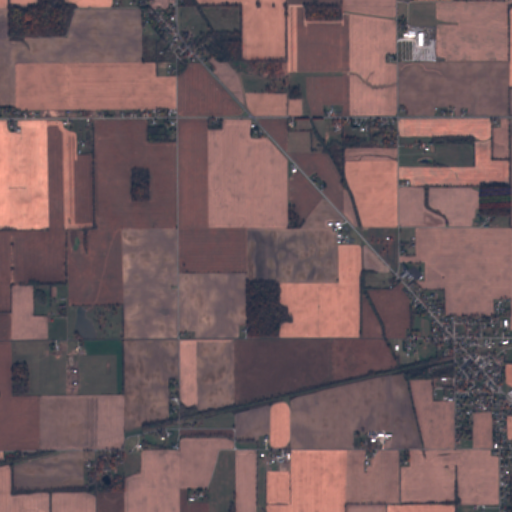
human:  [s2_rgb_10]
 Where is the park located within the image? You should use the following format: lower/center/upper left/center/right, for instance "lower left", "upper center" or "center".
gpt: The park is located in the center right of the image.
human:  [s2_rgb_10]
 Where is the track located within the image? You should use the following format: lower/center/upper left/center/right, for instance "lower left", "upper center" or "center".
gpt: There is no track in the image.